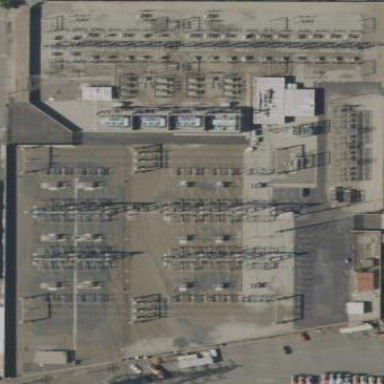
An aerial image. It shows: Outdoor transmission substation.